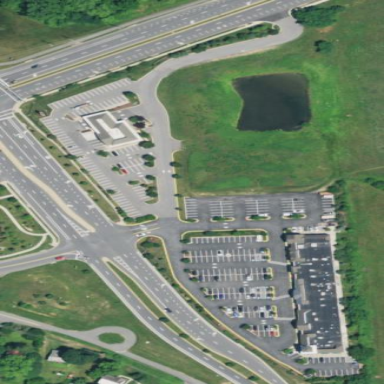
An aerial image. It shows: Retail area.